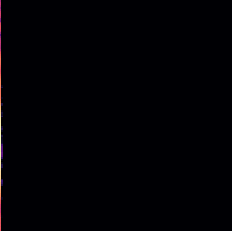
Sound class: Rain